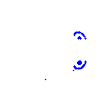
Particle: electron